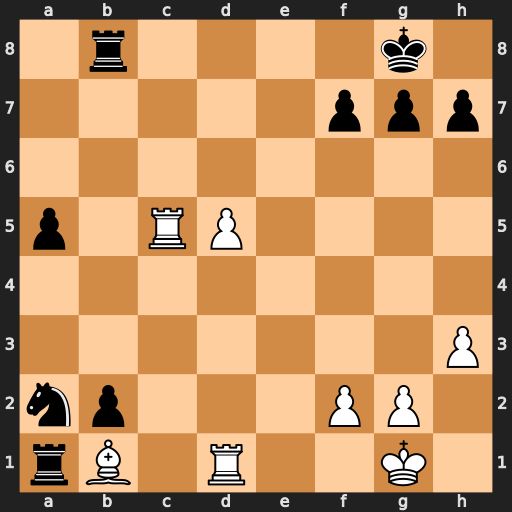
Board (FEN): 1r4k1/5ppp/8/p1RP4/8/7P/np3PP1/rB1R2K1
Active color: w
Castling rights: -
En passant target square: -
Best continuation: d6 Rd8 d7